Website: walmart
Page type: payment
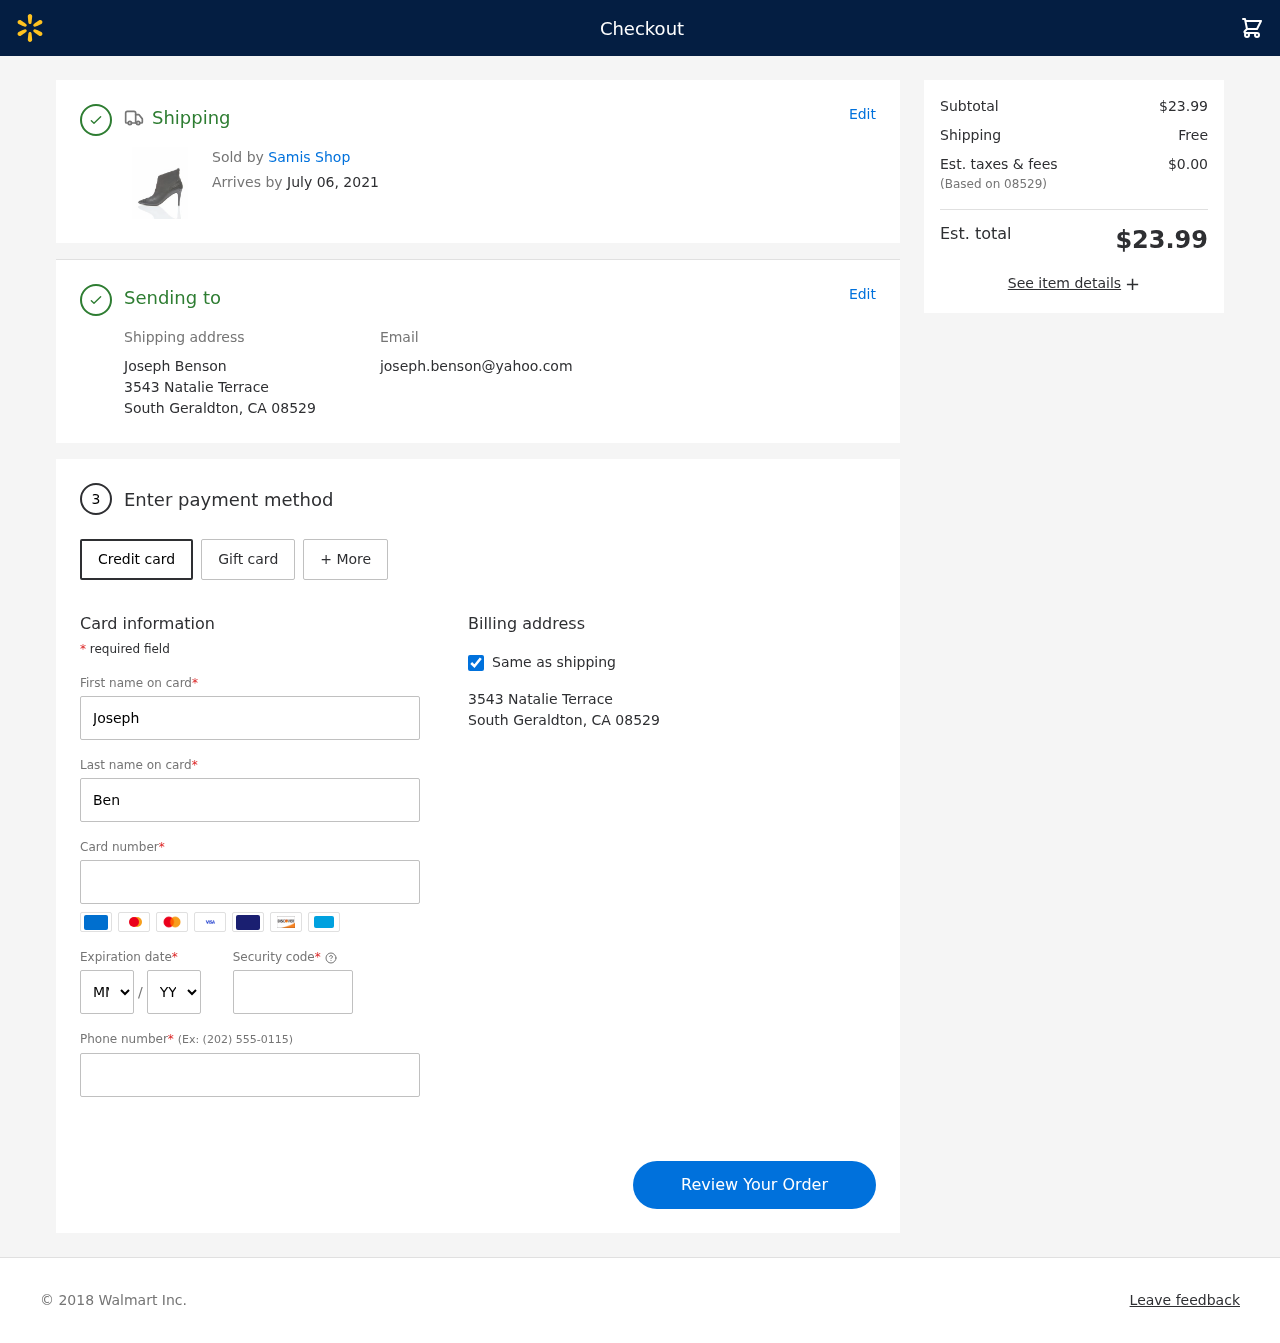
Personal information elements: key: PII_CARD_CVV
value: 484
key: PII_CARD_EXPIRY_MONTH
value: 05
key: PII_CARD_EXPIRY_YEAR
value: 29
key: PII_CARD_NUMBER
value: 2594 2328 9183 7640
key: PII_CITY_STATE_ZIP
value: South Geraldton, CA 08529
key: PII_EMAIL
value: joseph.benson@yahoo.com
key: PII_FIRSTNAME
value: Joseph
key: PII_FULLNAME
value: Joseph Benson
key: PII_LASTNAME
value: Benson
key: PII_PHONE
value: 7544247927
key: PII_POSTCODE
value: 08529
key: PII_STREET
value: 3543 Natalie Terrace
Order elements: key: ORDER_DELIVERY_DATE
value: July 06, 2021
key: ORDER_SUBTOTAL
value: $23.99
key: ORDER_SHIPPING_COST
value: Free
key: ORDER_TAX
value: $0.00
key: ORDER_TOTAL
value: $23.99